Question: The JavaFX <URL> say:
> If an hbox is resized larger than its preferred width, by default it will keep children to their preferred widths, leaving the extra space unused. If an application wishes to have one or more children be allocated that extra space it may optionally set an hgrow constraint on the child. See "Optional Layout Constraints" for details.
In the attached image, why isn't the button filling the horizontal width?

Isn't that the same as the 'HBox.setHgrow(field, Priority.ALWAYS)' code the docs refer to.
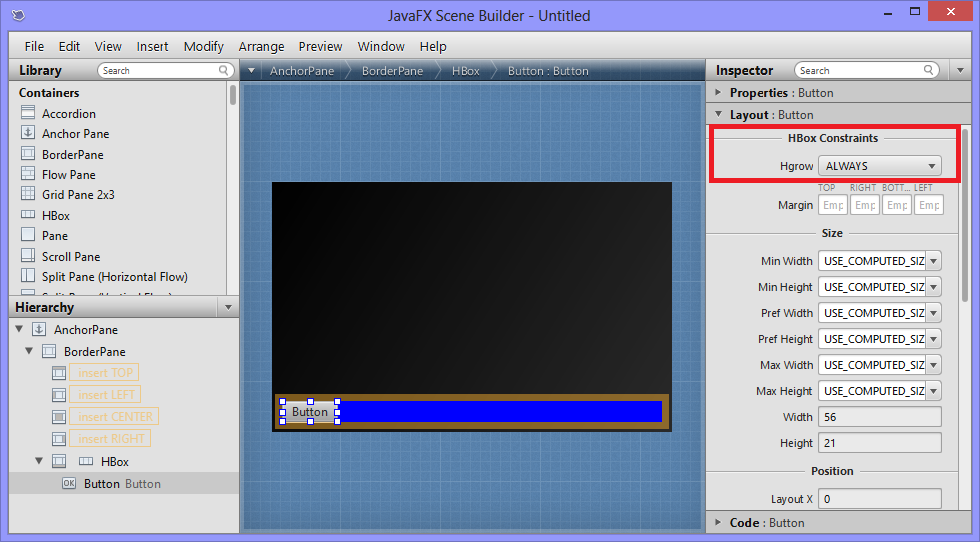
Answer: Select your button as you have done in your screenshot and in those Size boxes in the Layout pane on the right set the Max Width to:
'''
MAX_VALUE
'''
This will stop the maximum size of the button from being bound to the preferred size of the button.
See Oracle's <URL>
> UI controls also provide default minimum and maximum sizes that are based on the typical usage of the control. For example, the maximum size of a Button object defaults to its preferred size because you don't usually want buttons to grow arbitrarily large.
....
> To enable all of the buttons to be resized to the width of the 'VBox' pane, the maximum width of each button is set to the 'Double.MAX_VALUE' constant, which enables a control to grow without limit. An alternative to using the maximum value constant is to set the maximum width to a specific value, such as 80.0.